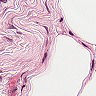
Metastatic tissue present: no